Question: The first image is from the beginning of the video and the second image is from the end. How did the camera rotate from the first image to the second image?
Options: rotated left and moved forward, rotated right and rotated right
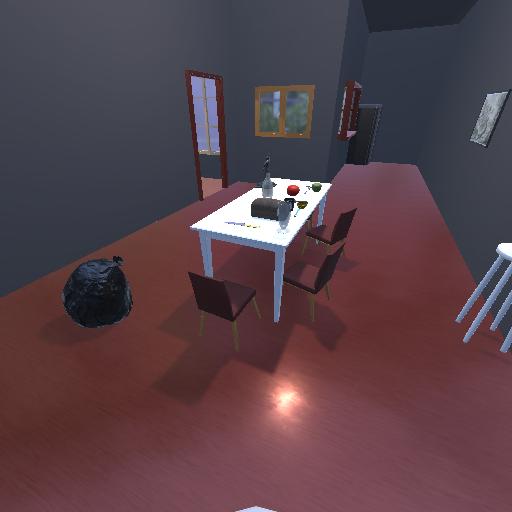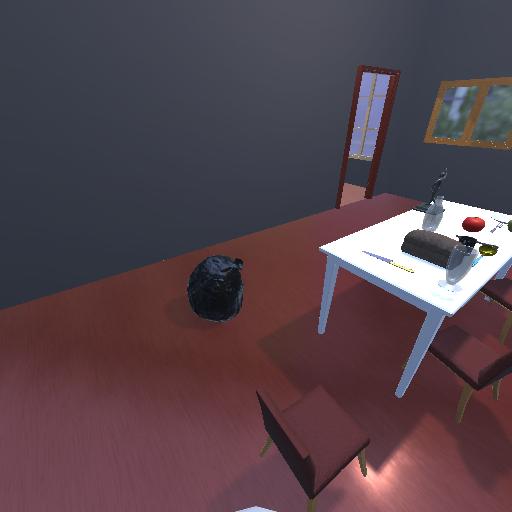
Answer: rotated left and moved forward